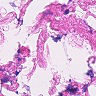
Metastatic tissue present: no